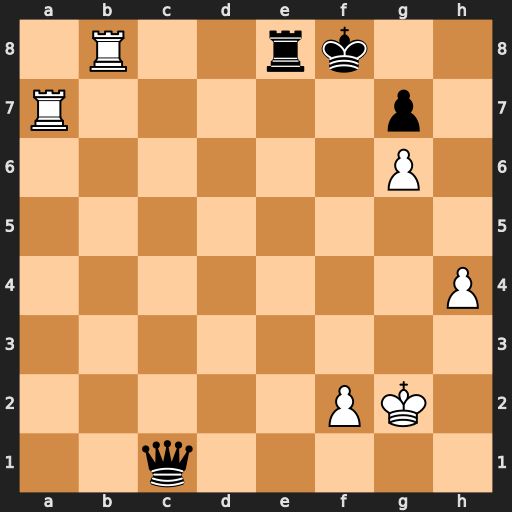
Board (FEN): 1R2rk2/R5p1/6P1/8/7P/8/5PK1/2q5
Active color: w
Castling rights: -
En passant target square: -
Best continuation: Rf7+ Kg8 Rxe8#